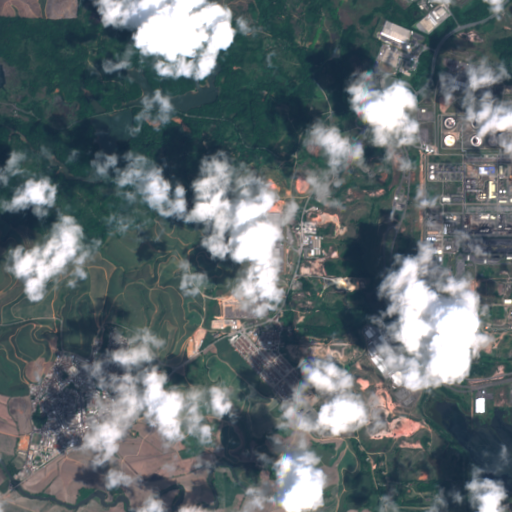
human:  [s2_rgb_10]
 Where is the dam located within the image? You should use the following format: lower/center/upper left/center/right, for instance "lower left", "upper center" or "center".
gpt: The dam is located in the upper center of the image.
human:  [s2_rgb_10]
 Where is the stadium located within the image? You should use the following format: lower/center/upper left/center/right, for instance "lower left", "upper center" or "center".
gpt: The stadium is located in the lower left of the image.
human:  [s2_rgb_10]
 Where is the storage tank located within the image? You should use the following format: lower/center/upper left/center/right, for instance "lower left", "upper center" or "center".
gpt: The storage tank is located in the upper right of the image.
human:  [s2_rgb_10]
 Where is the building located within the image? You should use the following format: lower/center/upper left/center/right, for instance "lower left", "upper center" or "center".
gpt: There is no building in the image.